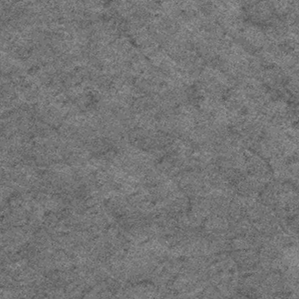
Label: frost